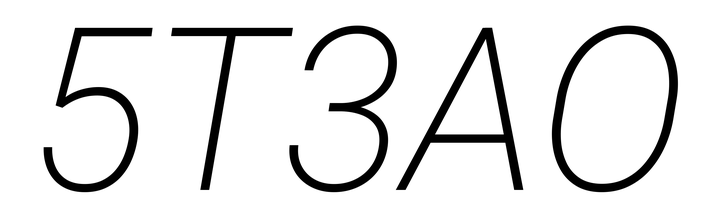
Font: Roboto-Italic_ExtraLight_Italic